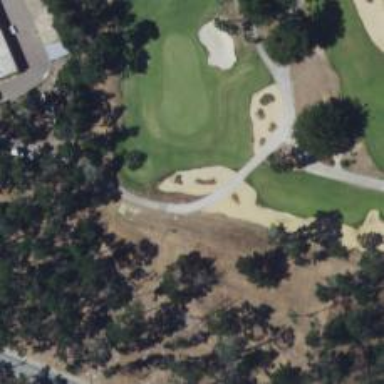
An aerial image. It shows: Footway that serves as golf path.